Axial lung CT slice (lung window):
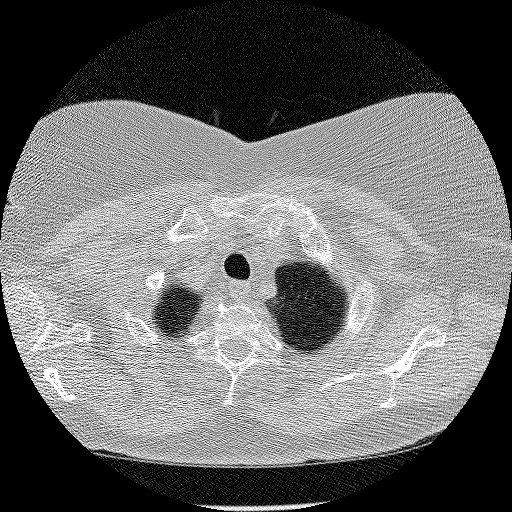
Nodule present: no